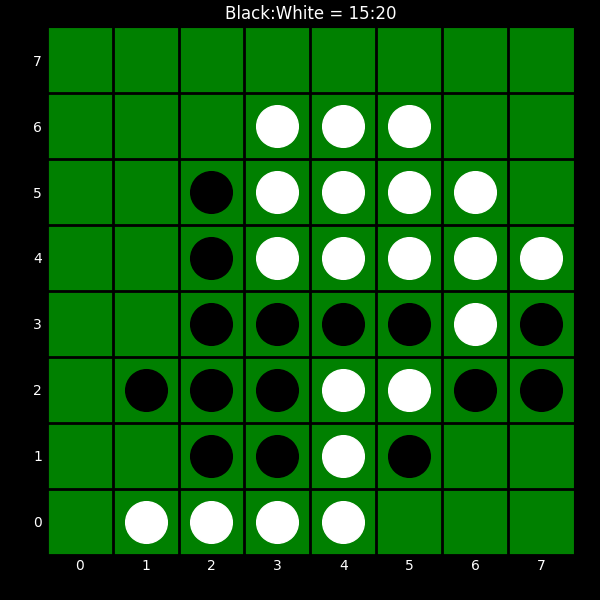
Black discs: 15
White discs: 20